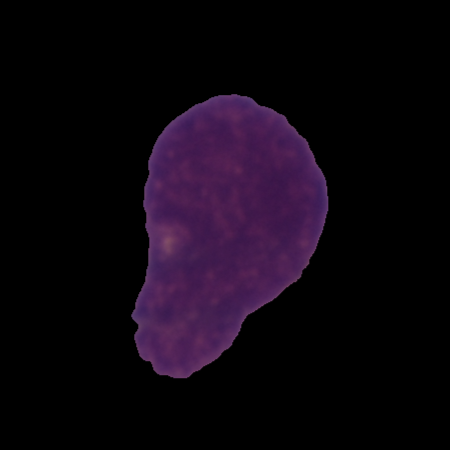
Label: cancer